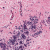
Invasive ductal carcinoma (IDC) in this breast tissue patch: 0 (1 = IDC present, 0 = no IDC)